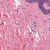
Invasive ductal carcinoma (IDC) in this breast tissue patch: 0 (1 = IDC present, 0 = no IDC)